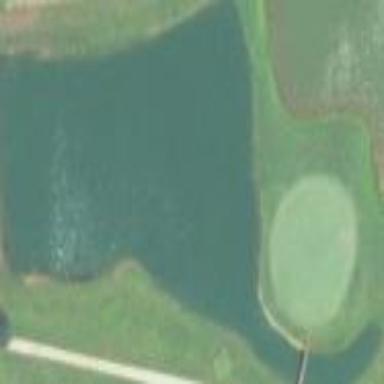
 serving as water hazard for golf course."